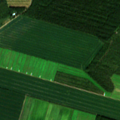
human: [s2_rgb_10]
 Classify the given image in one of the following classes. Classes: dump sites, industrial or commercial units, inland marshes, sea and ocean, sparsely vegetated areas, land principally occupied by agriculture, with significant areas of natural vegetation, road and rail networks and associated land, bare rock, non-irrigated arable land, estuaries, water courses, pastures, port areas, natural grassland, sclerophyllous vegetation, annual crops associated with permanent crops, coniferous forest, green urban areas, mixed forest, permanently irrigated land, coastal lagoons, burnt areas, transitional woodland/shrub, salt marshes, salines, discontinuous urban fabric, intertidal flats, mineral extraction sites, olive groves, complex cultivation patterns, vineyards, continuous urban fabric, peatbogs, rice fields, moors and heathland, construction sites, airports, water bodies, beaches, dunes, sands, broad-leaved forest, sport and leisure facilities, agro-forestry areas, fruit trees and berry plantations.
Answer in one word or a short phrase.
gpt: non-irrigated arable land, coniferous forest, mixed forest